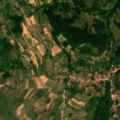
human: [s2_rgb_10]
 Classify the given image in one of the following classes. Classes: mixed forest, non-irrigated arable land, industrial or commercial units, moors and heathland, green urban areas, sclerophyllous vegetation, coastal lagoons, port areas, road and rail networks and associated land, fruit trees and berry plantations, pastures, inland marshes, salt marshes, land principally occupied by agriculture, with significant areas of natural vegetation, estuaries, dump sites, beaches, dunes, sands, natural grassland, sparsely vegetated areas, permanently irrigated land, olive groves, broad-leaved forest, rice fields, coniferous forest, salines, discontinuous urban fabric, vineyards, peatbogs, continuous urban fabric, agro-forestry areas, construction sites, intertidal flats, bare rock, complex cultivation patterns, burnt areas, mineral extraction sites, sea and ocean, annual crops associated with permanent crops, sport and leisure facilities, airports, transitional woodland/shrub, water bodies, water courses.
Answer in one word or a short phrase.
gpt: complex cultivation patterns, land principally occupied by agriculture, with significant areas of natural vegetation, transitional woodland/shrub